Question: Again I have problem with aligning my 'divs'. The divs are aligned good but I can't get the content if the divs to align. This is my code:
'''
.maketable {
margin-left: auto;
margin-right: auto;
width: 100%;
margin-bottom: 20px;
display: table;
clear: both;
}
.makecell {
display: table-cell;
}
'''
'''
<body>
<div class="wrapper">
<div class="maindiv">
<div class="rightdiv">
<h1>Valj utseende pa framsidan</h1>
<br />
<div class="maketable">
<div style="display: table-row;">
<div class="makecell" id="cell1">
<label for="bgchooser">Valj farg pa framsidan:</label>
<input class="color {valueElement:'bgValue'}" id="bgchooser" readonly style="border: 1px solid black">
<input type="hidden" id="bgValue" value="ffffff" onchange="drawCanvas()">
<br />
<br />
<label for="imageupload">Ladda upp egen bild:</label>
<br />
<br />
<form action="wt_makefront.php?update=image" method="post" enctype="multipart/form-data">
<input type="file" name="imageupload" id="imageupload">
<input type="submit" id="submitupload" value="Ladda upp">
<input type="reset" id="resetupload" value="Rensa" disabled>
</form>
<form action="wt_makefront.php?update=rmimage" method="post" enctype="multipart/form-data">
<input type="submit" value="Ta bort bild">
</form>
Textfarg:
<input class="color {valueElement:'txtValue'}" readonly style="border: 1px solid black">
<input type="hidden" id="txtValue" value="000000" onchange="drawCanvas()">
<br />
<br />Om du vill ha en text pa framsidan valjer du denna har.
<br />Max tre rader, max 15 tecken per rad.
<br />
<br />
<input type="text" id="txt-1" maxlength="15" onblur="drawCanvas()">
<br>
<input type="text" id="txt-2" maxlength="15" onblur="changeText()">
<br>
<input type="text" id="txt-3" maxlength="15" onblur="changeText()">
<br>
</div>
<div class="makecell">
<canvas id="imgCanvas" width="296" height="420" style="border:1px solid #000000;"></canvas>
</div>
</div>
</div>
<br />
<div class="prevform">
<form name="prevsubmitform" action="wt_choosetype.php" method="post">
<input type="submit" value="Tillbaka">
</form>
</div>
<div class="nextform">
<form name="nextsubmitform" action="wt_part1start.php" method="post">
<input type="submit" id="nextsubmit" value="Nasta">
<input type="hidden" name="hidefrontcolor" value="">
<input type="hidden" name="hidetextcolor" value="">
<input type="hidden" name="hidefronttext1" value="">
<input type="hidden" name="hidefronttext2" value="">
<input type="hidden" name="hidefronttext3" value="">
</form>
</div>
<div class="metertext">
Sida 1/15
</div>
<div class="meter">
<div class="meter-inside">
</div>
</div>
</div>
<script type="text/javascript">
drawCanvas();
</script>
</div>
</div>
</body>
'''
The result:

As you can see, the content of the left 'div' is positioned below the right 'div'. I probably missed something really simple, but I can't find it anyhow. Can someone help me?
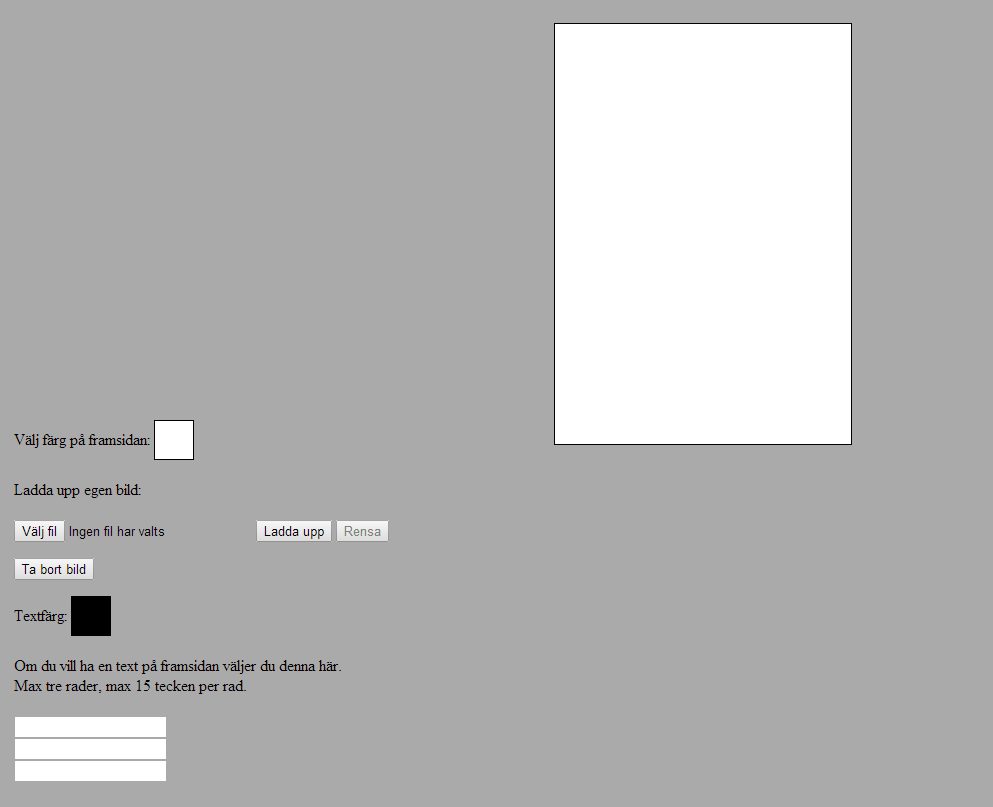
Answer: Apply 'vertical-align: top' to '.makecell'.
'''
.maketable {
margin-left: auto;
margin-right: auto;
width: 100%;
margin-bottom: 20px;
display: table;
}
.makecell {
display: table-cell;
vertical-align: top;
}
'''
'''
<body>
<div class="wrapper">
<div class="maindiv">
<div class="rightdiv">
<h1>Valj utseende pa framsidan</h1>
<br />
<div class="maketable">
<div style="display: table-row;">
<div class="makecell" id="cell1">
<label for="bgchooser">Valj farg pa framsidan:</label>
<input class="color {valueElement:'bgValue'}" id="bgchooser" readonly style="border: 1px solid black">
<input type="hidden" id="bgValue" value="ffffff" onchange="drawCanvas()">
<br />
<br />
<label for="imageupload">Ladda upp egen bild:</label>
<br />
<br />
<form action="wt_makefront.php?update=image" method="post" enctype="multipart/form-data">
<input type="file" name="imageupload" id="imageupload">
<input type="submit" id="submitupload" value="Ladda upp">
<input type="reset" id="resetupload" value="Rensa" disabled>
</form>
<form action="wt_makefront.php?update=rmimage" method="post" enctype="multipart/form-data">
<input type="submit" value="Ta bort bild">
</form>
Textfarg:
<input class="color {valueElement:'txtValue'}" readonly style="border: 1px solid black">
<input type="hidden" id="txtValue" value="000000" onchange="drawCanvas()">
<br />
<br />Om du vill ha en text pa framsidan valjer du denna har.
<br />Max tre rader, max 15 tecken per rad.
<br />
<br />
<input type="text" id="txt-1" maxlength="15" onblur="drawCanvas()">
<br>
<input type="text" id="txt-2" maxlength="15" onblur="changeText()">
<br>
<input type="text" id="txt-3" maxlength="15" onblur="changeText()">
<br>
</div>
<div class="makecell">
<canvas id="imgCanvas" width="296" height="420" style="border:1px solid #000000;"></canvas>
</div>
</div>
</div>
<br />
<div class="prevform">
<form name="prevsubmitform" action="wt_choosetype.php" method="post">
<input type="submit" value="Tillbaka">
</form>
</div>
<div class="nextform">
<form name="nextsubmitform" action="wt_part1start.php" method="post">
<input type="submit" id="nextsubmit" value="Nasta">
<input type="hidden" name="hidefrontcolor" value="">
<input type="hidden" name="hidetextcolor" value="">
<input type="hidden" name="hidefronttext1" value="">
<input type="hidden" name="hidefronttext2" value="">
<input type="hidden" name="hidefronttext3" value="">
</form>
</div>
<div class="metertext">
Sida 1/15
</div>
<div class="meter">
<div class="meter-inside">
</div>
</div>
</div>
<script type="text/javascript">
drawCanvas();
</script>
</div>
</div>
</body>
'''